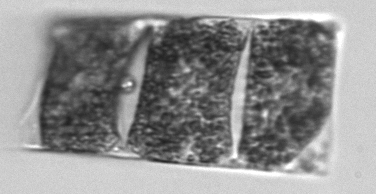
Label: Hemiaulus_membranaceus